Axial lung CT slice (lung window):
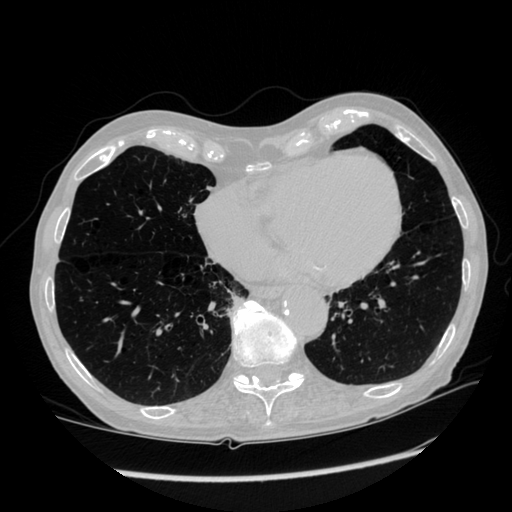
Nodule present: no